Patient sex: M
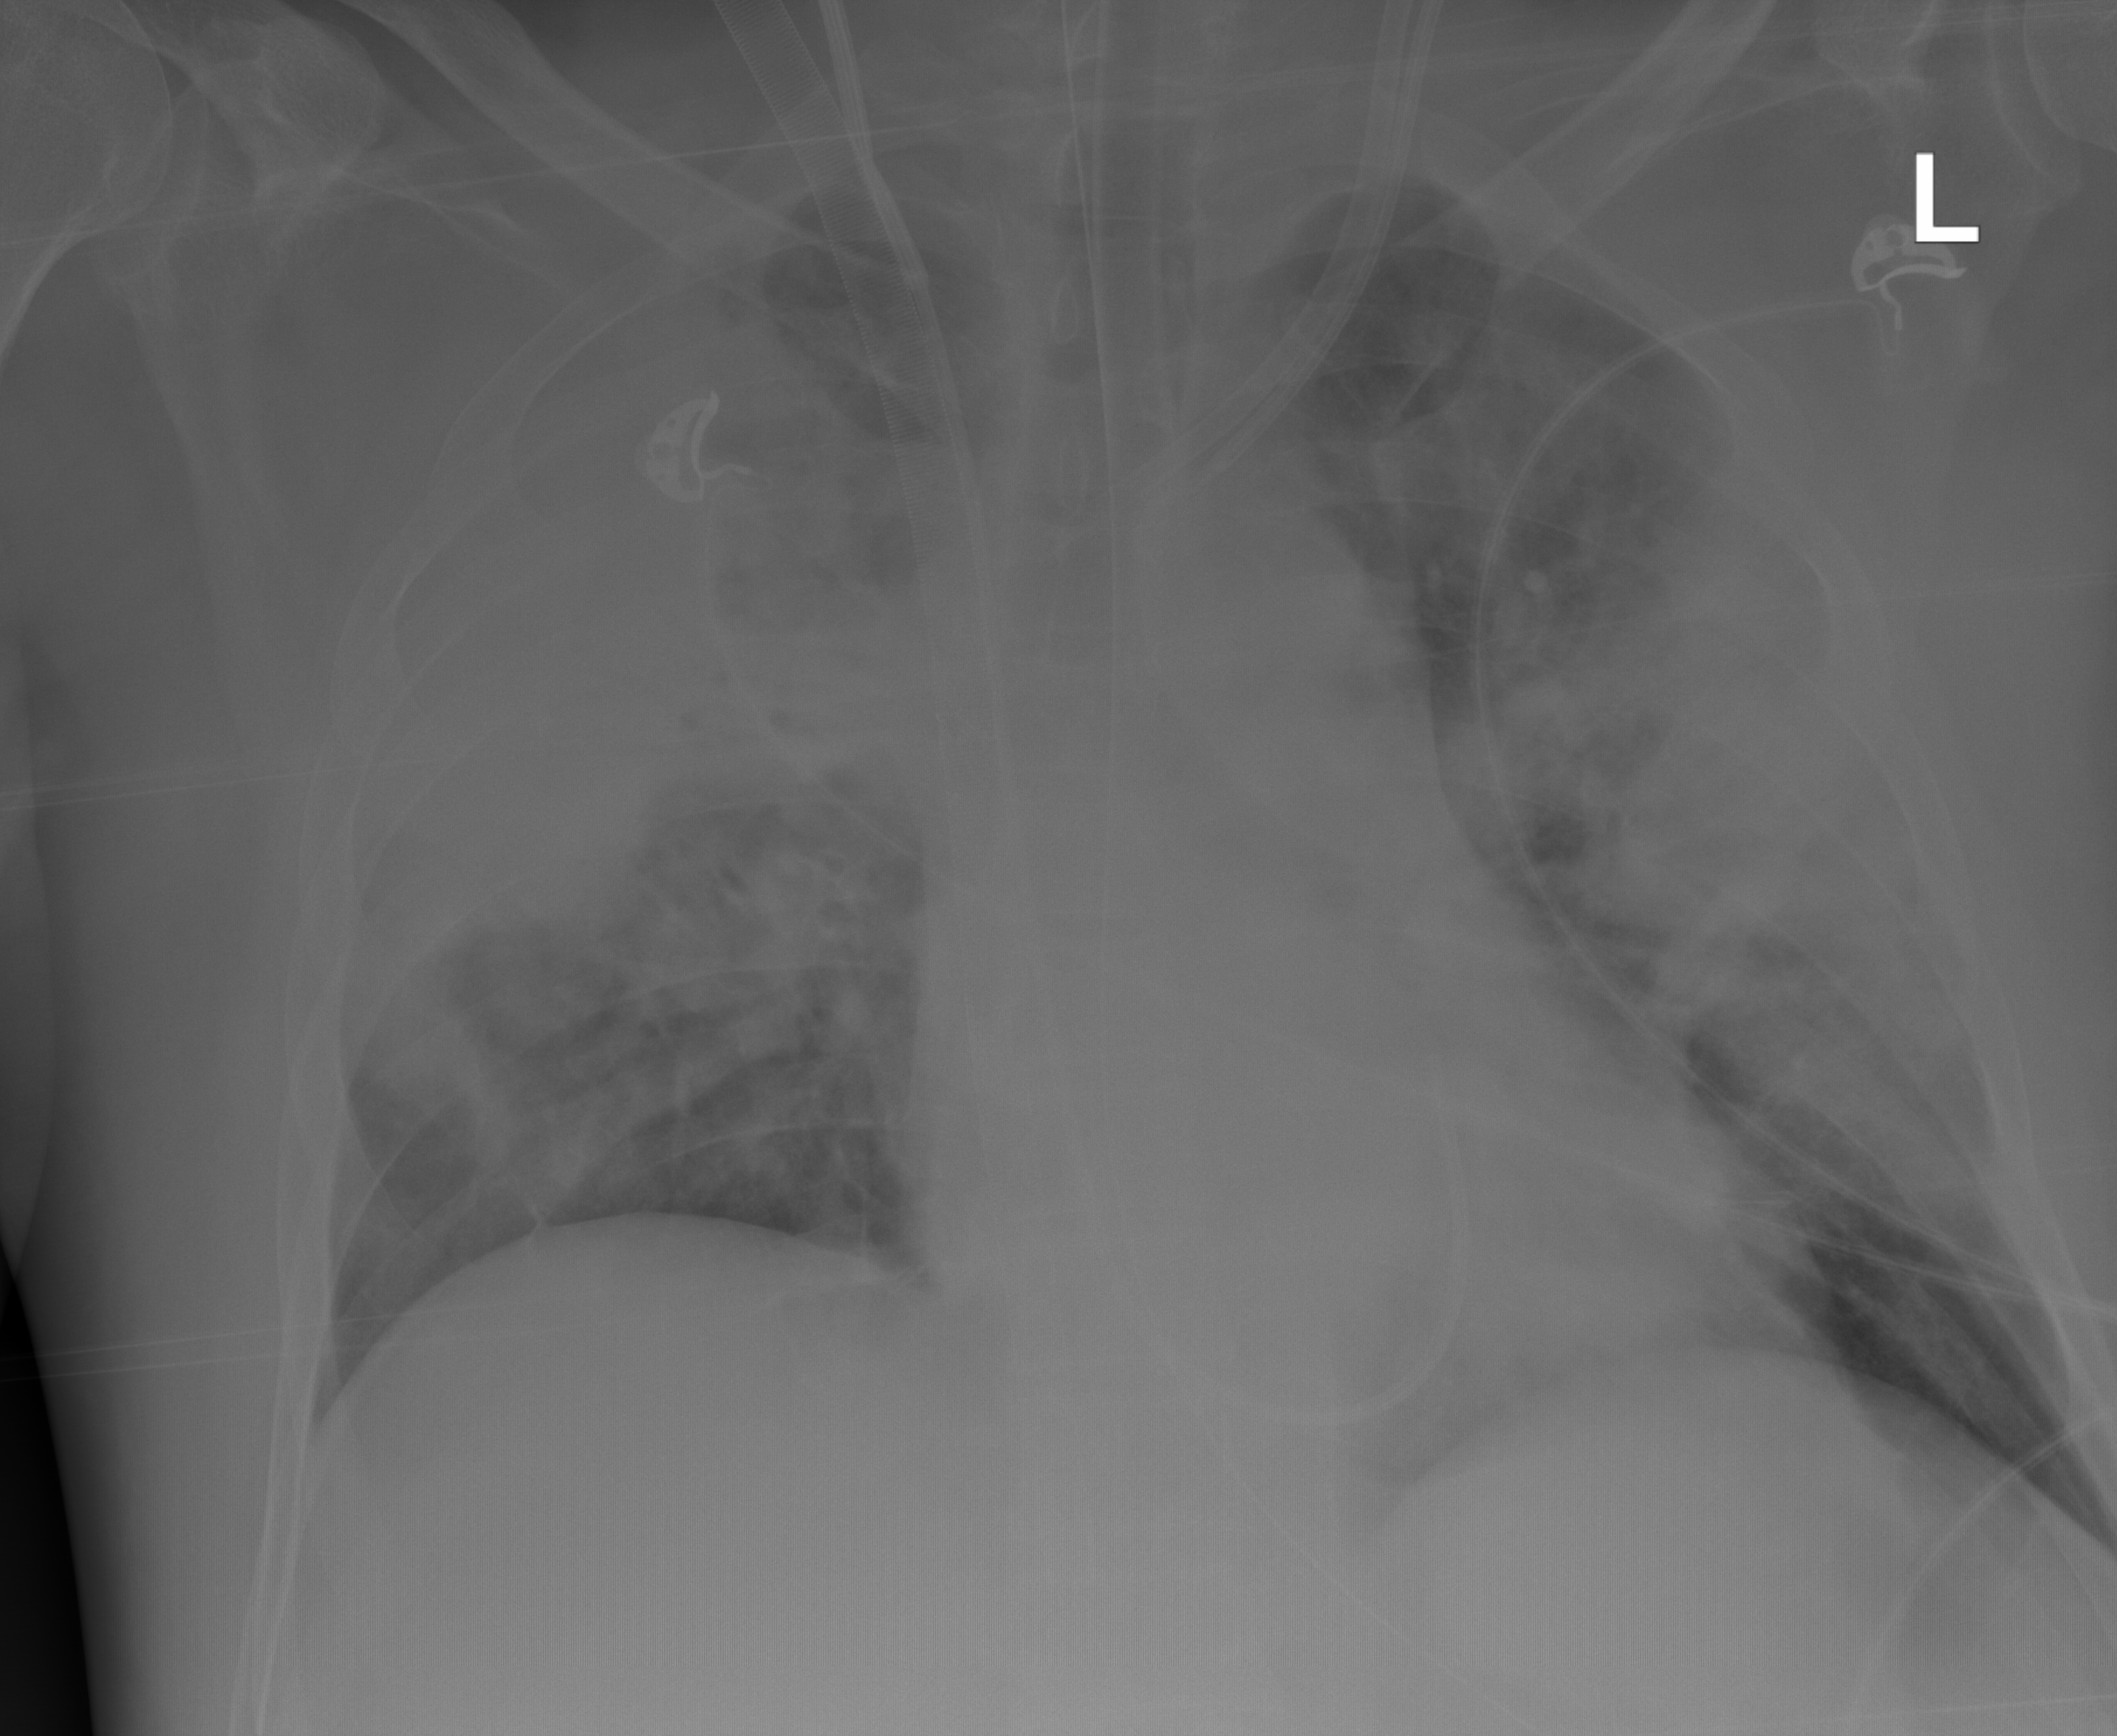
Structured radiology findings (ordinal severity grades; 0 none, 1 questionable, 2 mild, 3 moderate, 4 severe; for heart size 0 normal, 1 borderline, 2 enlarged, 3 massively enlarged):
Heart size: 0
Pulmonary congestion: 0
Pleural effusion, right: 0
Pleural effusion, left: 0
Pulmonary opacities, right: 4
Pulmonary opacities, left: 4
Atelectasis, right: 4
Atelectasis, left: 3